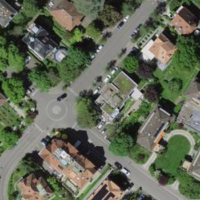
EUNIS habitat code: 54
Species observed at this site:
Ficaria verna